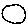
Label: moon